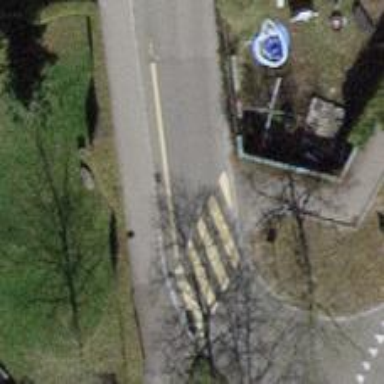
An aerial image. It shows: Marked zebra crossing on the road.